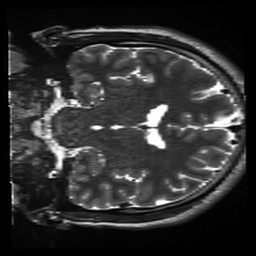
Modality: inplaneT2
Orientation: coronal
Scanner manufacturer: siemens
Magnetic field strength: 3 T
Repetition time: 11 s
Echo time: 0.059 s